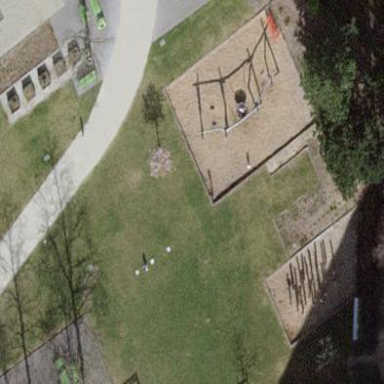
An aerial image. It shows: Playground area for leisure land.